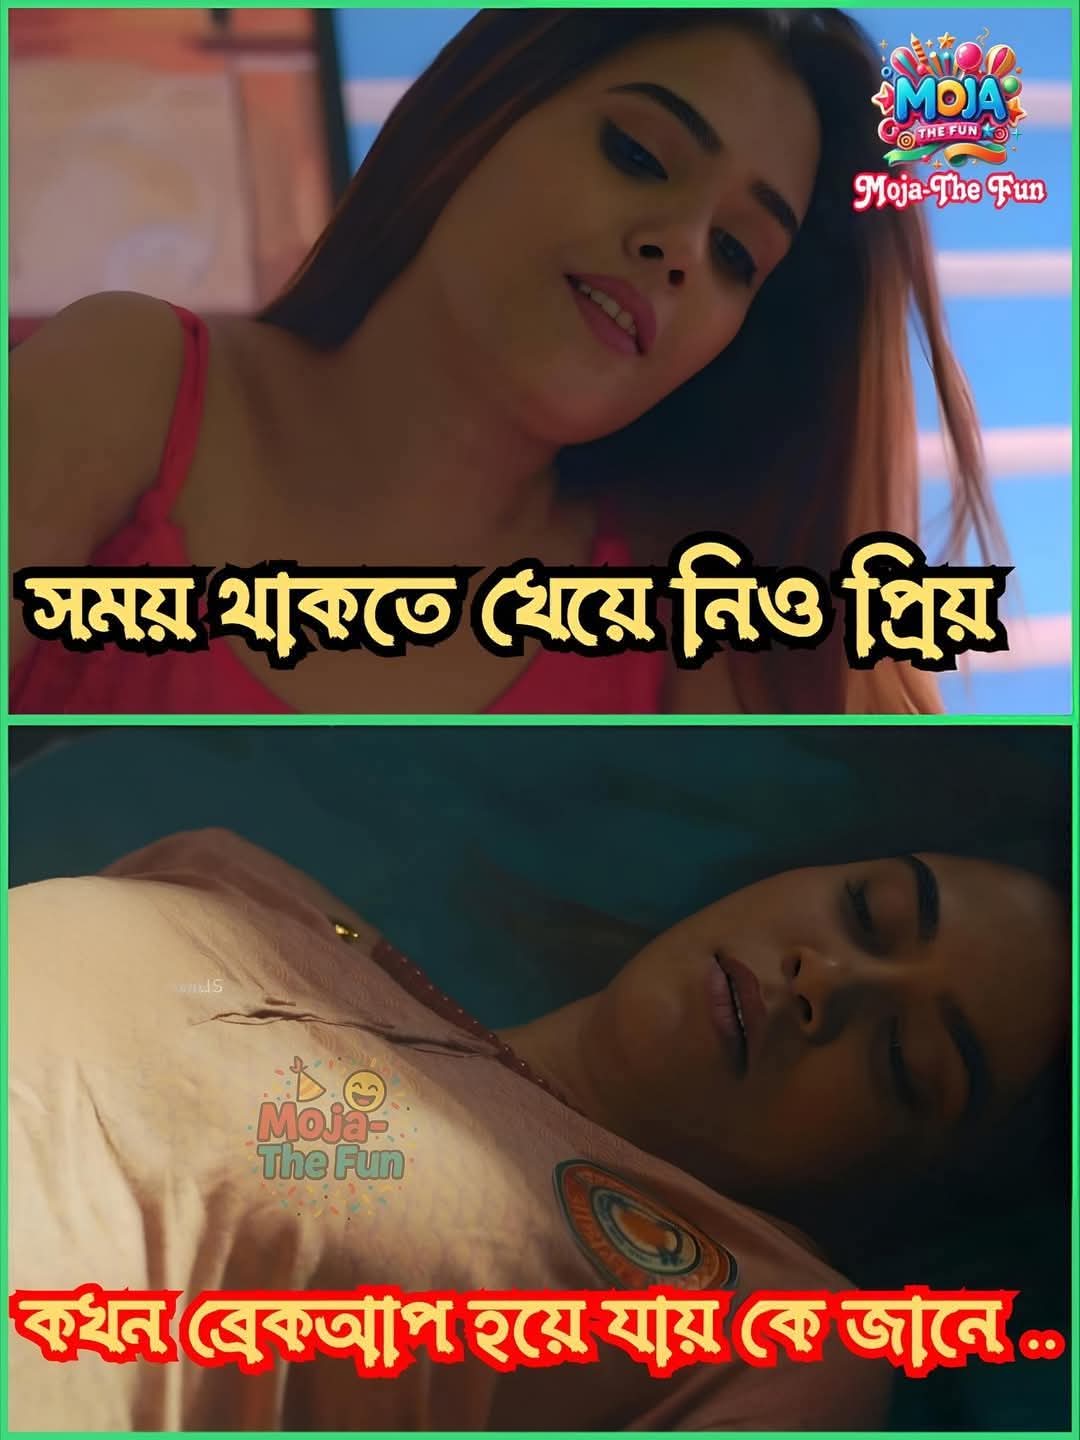
Text: সময় থাকতে খেয়ে নিও প্রিয়
কখন ব্রেকআপ হয়ে যায় কে জানে..
Label: Non Hate